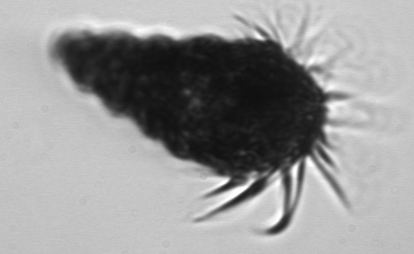
Label: Laboea_strobila